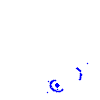
Particle: proton